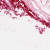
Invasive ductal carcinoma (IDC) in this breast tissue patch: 0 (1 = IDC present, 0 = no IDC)